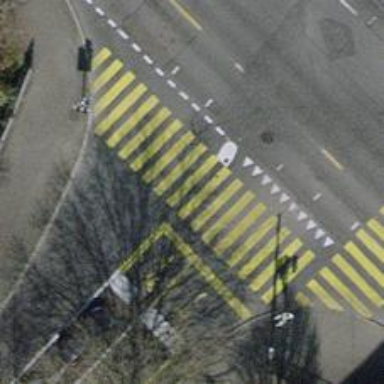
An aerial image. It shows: Uncontrolled footway crossing with markings.